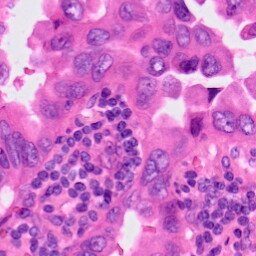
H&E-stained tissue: Lung